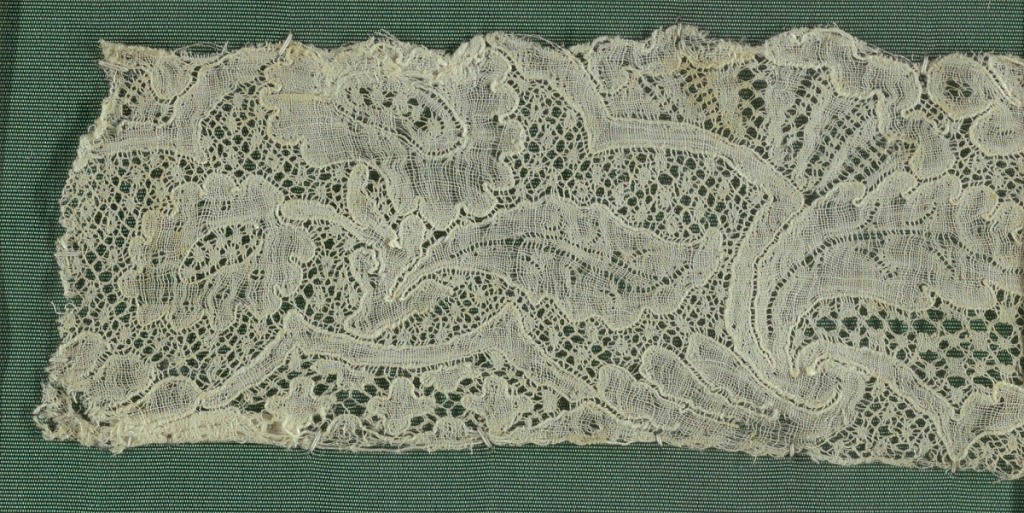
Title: Cooper Union Museum Lace Study Card
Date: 18th century
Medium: linen Technique: bobbin lace (Mechlin-style)
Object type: Fragment
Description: Scalloped border fragment with "fond de neige" ground. Scrolling flowers and foliage set off by solid bands.